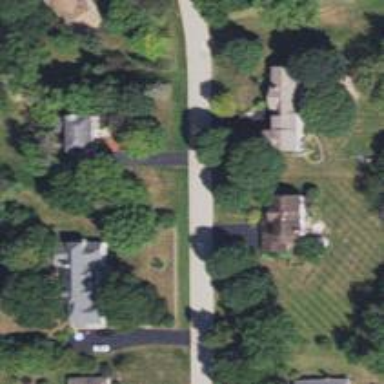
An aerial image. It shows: Driveway leading to service road.